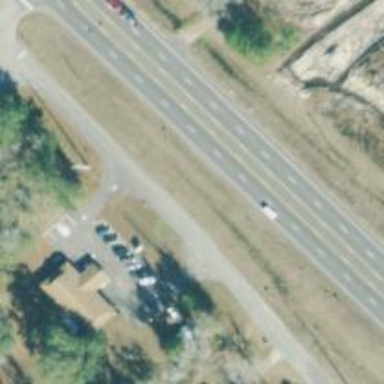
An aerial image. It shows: Asphalt trunk highway.